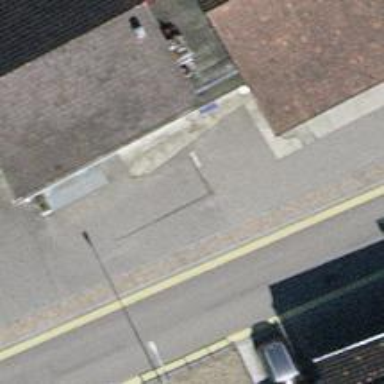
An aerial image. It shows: Bus stop with platform for public transport.